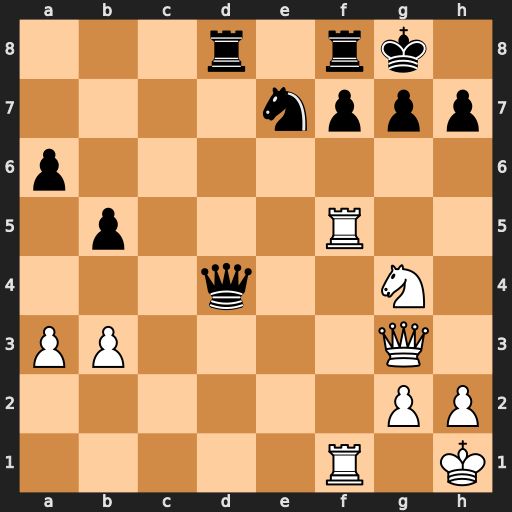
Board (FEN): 3r1rk1/4nppp/p7/1p3R2/3q2N1/PP4Q1/6PP/5R1K
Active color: w
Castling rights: -
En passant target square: -
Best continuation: Nh6+ Kh8 Nxf7+ Rxf7 Rxf7